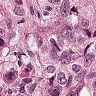
Metastatic tissue present: yes